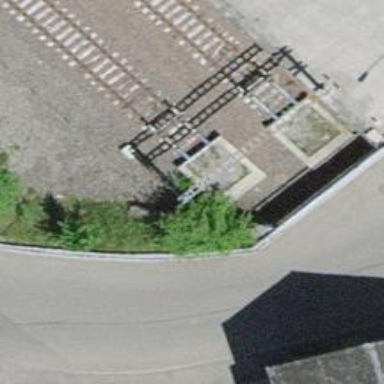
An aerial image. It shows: Railway buffer stop.